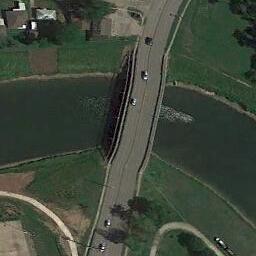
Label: bridge